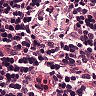
Metastatic tissue present: no